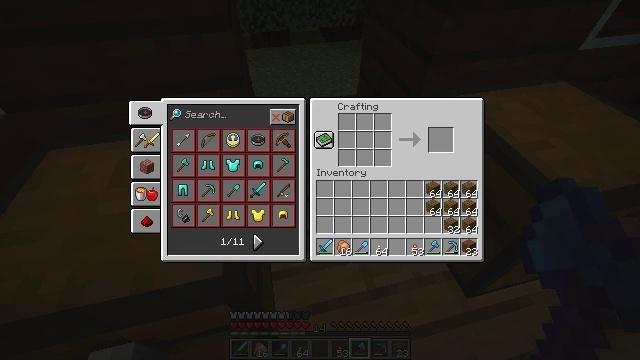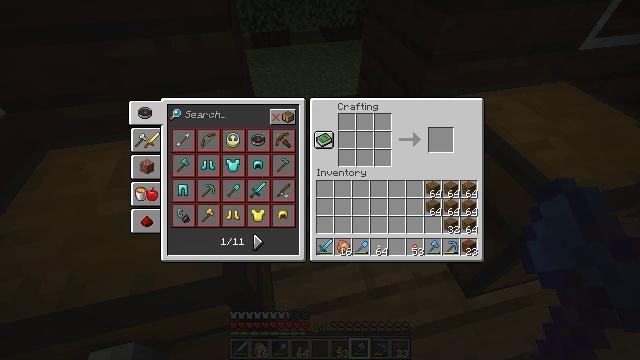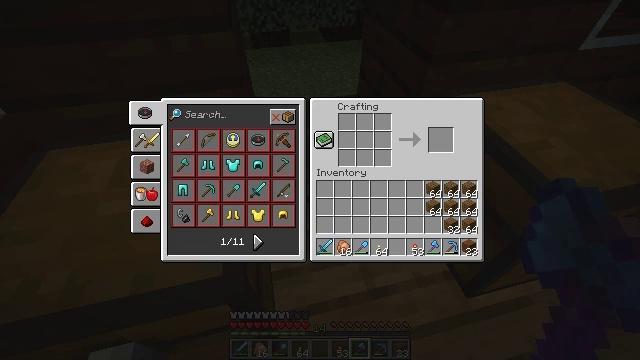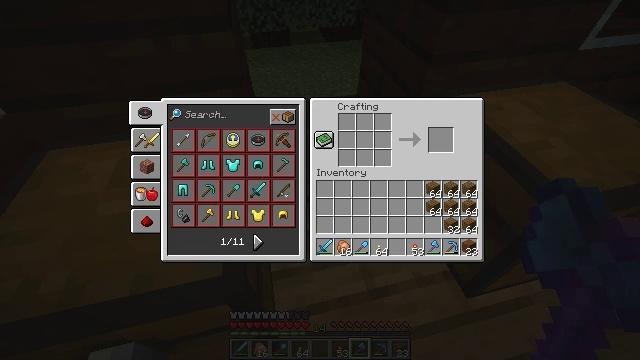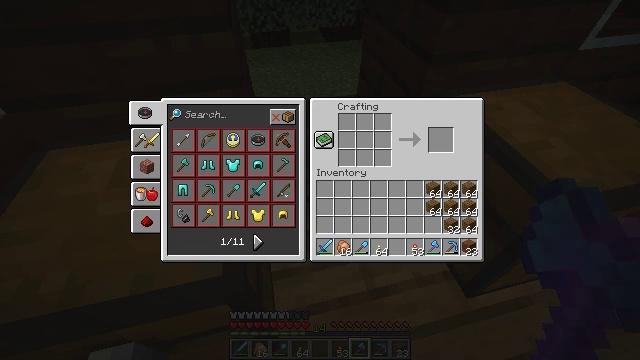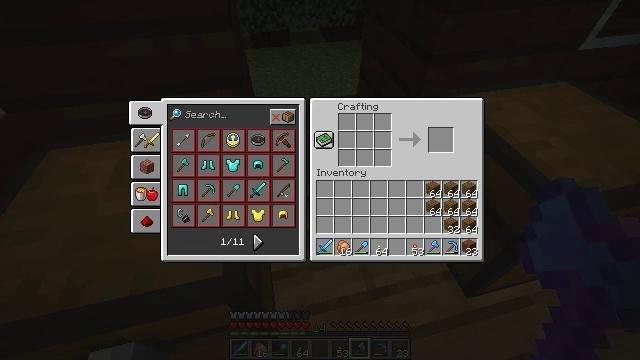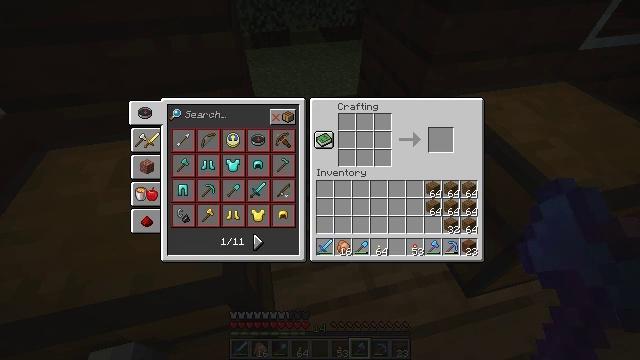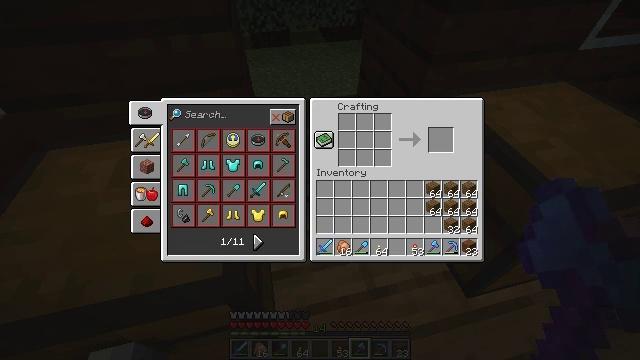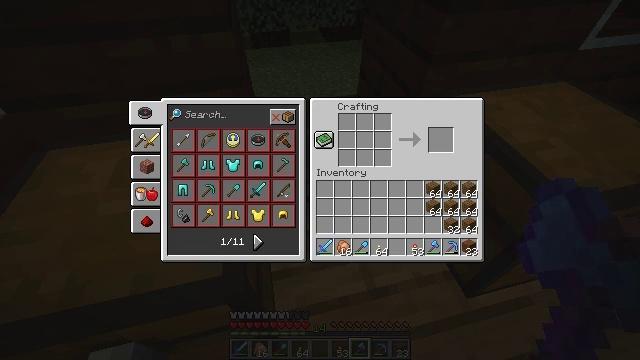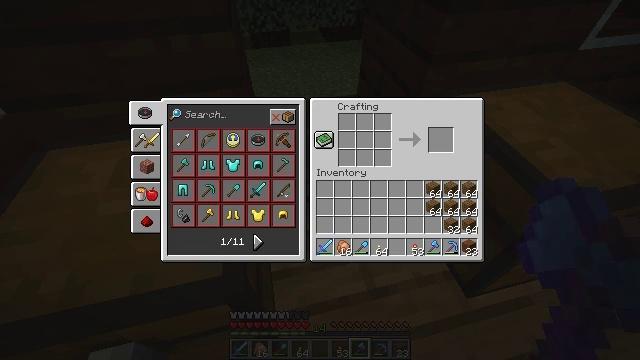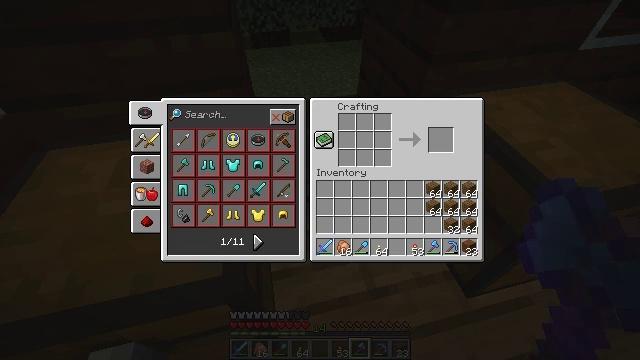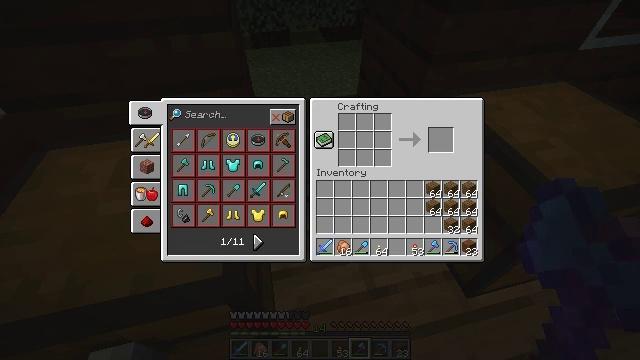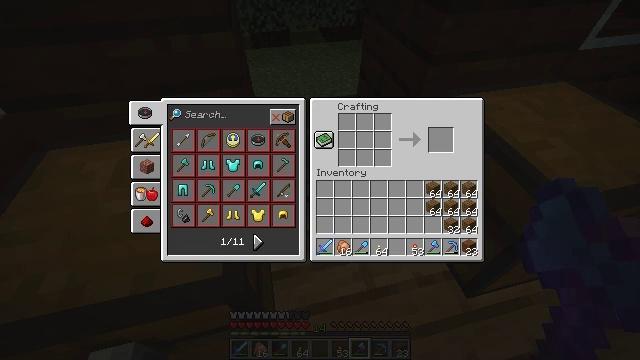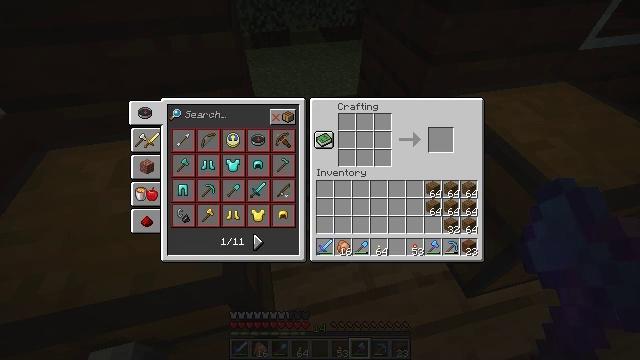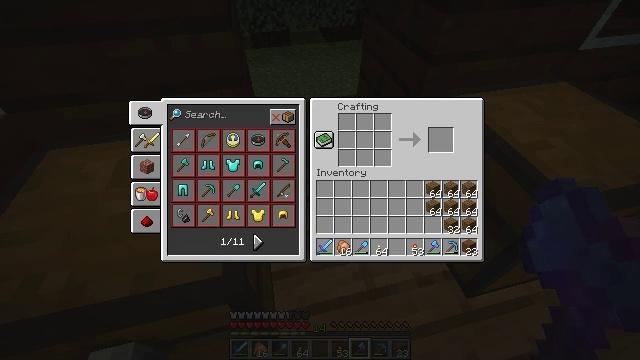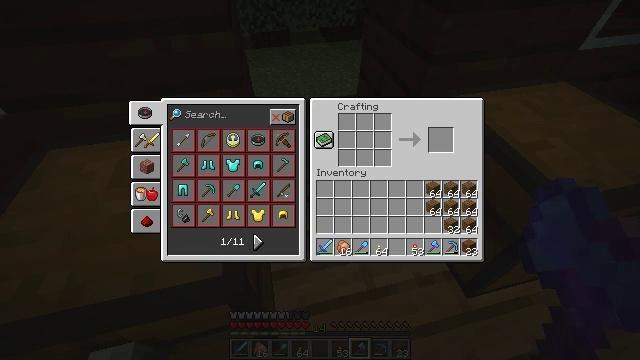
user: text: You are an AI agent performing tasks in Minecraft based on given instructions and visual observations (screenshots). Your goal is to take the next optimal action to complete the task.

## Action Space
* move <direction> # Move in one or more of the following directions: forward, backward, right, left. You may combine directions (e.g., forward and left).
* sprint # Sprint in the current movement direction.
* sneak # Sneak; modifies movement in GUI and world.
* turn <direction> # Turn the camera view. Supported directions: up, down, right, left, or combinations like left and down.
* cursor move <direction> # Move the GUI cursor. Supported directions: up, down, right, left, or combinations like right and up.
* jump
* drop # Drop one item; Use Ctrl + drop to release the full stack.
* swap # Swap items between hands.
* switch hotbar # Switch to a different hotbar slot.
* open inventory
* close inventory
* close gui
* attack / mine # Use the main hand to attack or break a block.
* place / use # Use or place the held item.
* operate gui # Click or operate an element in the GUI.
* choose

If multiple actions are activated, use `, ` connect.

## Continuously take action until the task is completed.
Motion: motion action
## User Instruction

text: Use a crafting table to craft a brown bed.
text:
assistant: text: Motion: no_op
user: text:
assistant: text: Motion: no_op
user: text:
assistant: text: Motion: no_op
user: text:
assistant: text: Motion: no_op
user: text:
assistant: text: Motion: no_op
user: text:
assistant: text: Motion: no_op
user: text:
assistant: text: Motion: no_op
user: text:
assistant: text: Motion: no_op
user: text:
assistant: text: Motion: no_op
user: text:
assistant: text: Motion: no_op
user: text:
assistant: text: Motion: no_op
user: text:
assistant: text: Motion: no_op
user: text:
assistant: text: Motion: no_op
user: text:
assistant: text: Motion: no_op
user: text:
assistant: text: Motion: no_op
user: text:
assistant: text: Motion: no_op
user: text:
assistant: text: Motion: no_op
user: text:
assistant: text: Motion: no_op
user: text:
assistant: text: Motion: no_op
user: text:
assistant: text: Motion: no_op
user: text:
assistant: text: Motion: no_op
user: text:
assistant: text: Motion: no_op
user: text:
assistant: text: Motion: no_op
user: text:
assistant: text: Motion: no_op
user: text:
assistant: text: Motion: no_op
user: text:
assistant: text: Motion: no_op
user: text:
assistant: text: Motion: no_op
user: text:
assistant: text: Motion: no_op
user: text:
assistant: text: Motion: no_op
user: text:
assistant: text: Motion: no_op